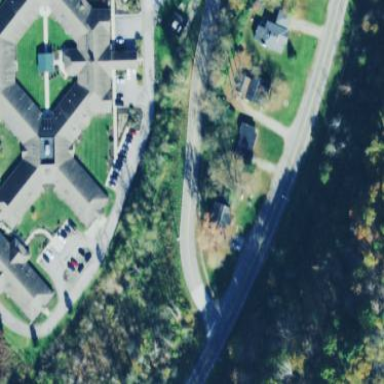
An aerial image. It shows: Nursing home building.